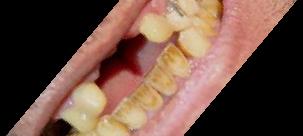
Condition: hypodontia